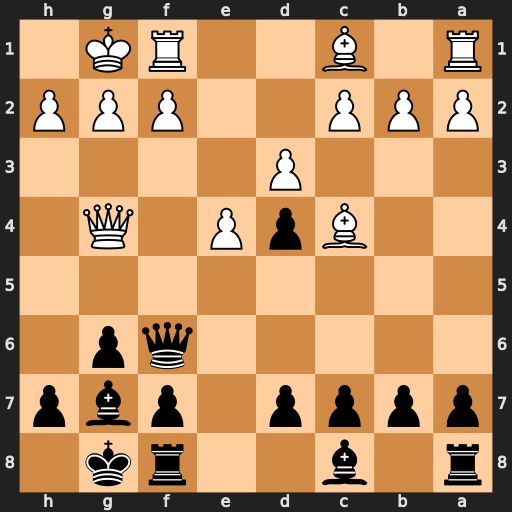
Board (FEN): r1b2rk1/pppp1pbp/5qp1/8/2BpP1Q1/3P4/PPP2PPP/R1B2RK1
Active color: b
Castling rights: -
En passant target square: -
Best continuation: d5 Qg3 dxc4